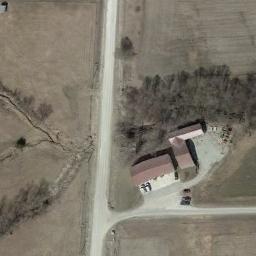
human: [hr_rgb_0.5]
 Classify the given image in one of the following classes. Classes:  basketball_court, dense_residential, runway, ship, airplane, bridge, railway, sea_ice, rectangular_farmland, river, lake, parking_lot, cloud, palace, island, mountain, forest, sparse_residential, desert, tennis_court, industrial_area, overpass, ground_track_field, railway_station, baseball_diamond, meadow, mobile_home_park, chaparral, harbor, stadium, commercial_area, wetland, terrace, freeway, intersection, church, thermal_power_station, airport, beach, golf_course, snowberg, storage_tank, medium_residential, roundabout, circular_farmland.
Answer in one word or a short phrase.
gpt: sparse_residential